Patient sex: F
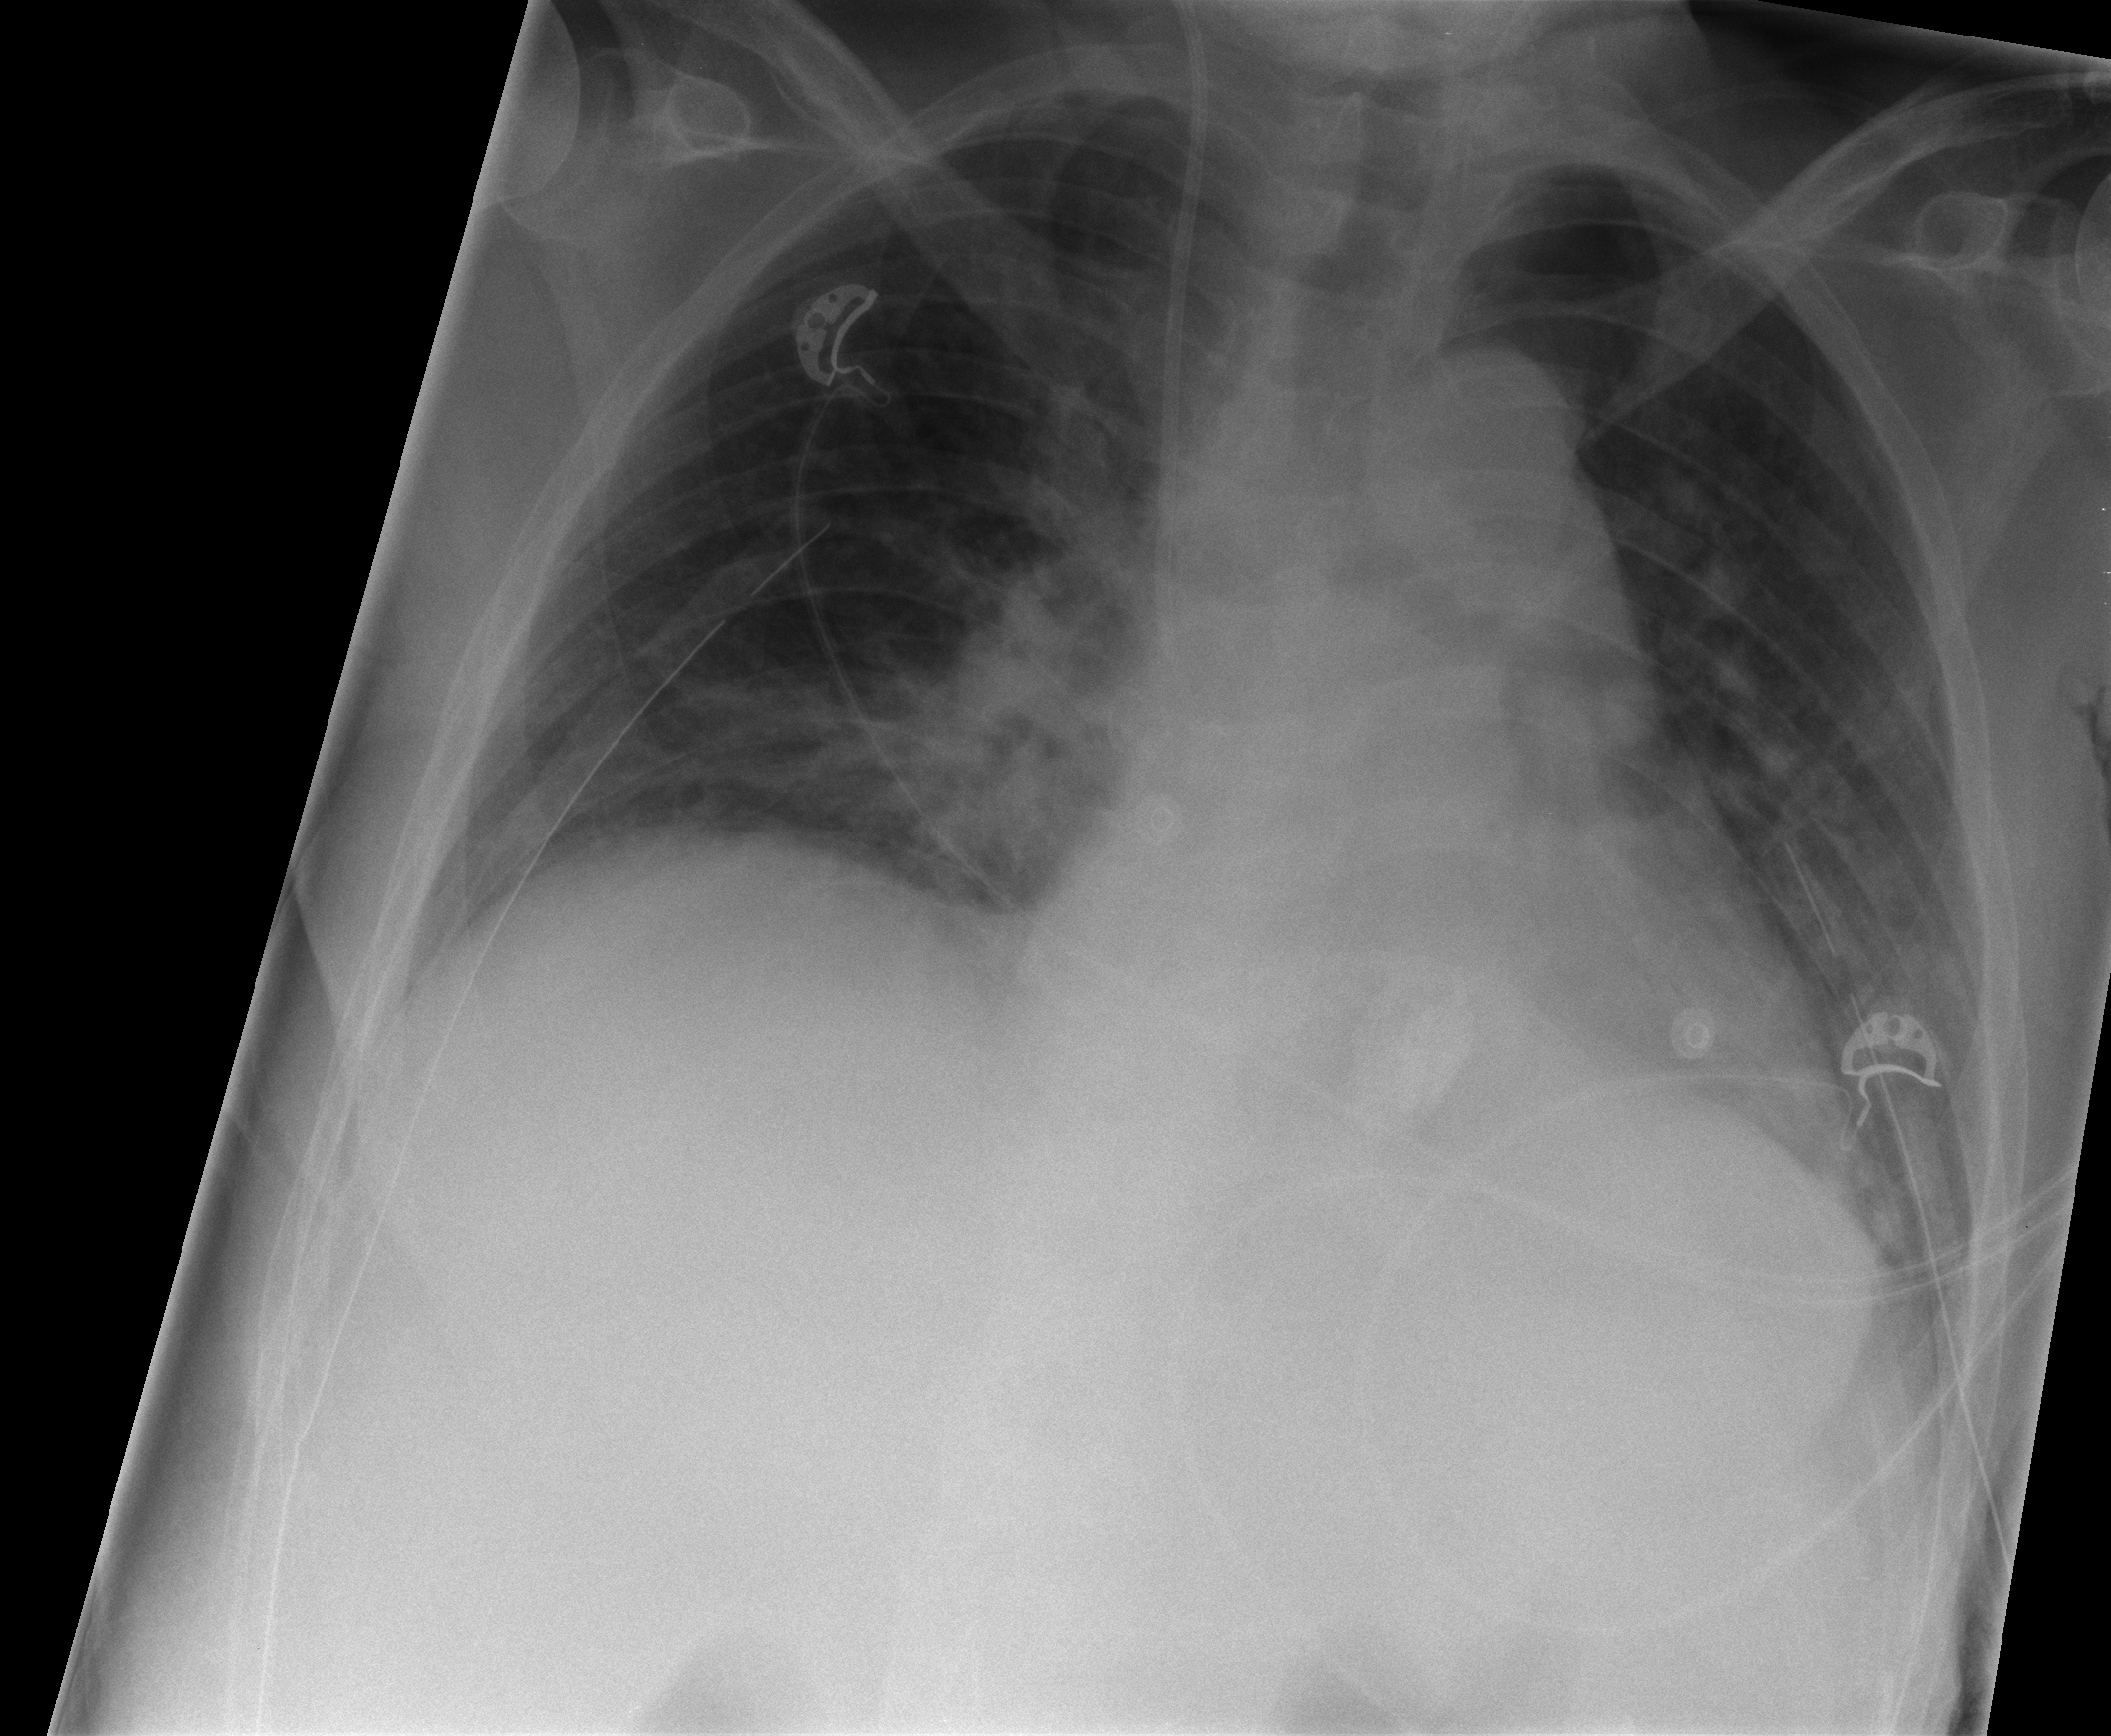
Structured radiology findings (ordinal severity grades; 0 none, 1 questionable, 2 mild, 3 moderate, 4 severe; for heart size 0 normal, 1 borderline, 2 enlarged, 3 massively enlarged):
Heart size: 0
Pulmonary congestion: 3
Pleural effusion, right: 0
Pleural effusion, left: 2
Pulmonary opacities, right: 3
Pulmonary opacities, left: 2
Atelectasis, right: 2
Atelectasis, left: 2